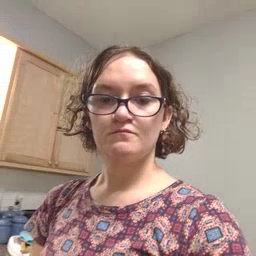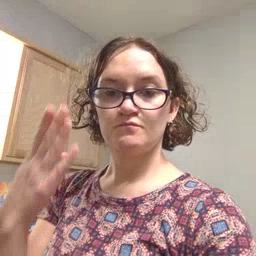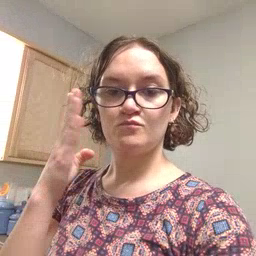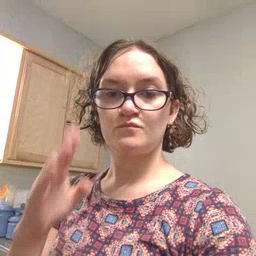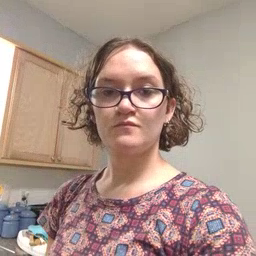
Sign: blue